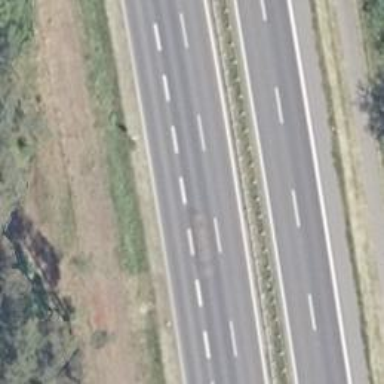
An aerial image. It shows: This is trunk highway with motorroad.